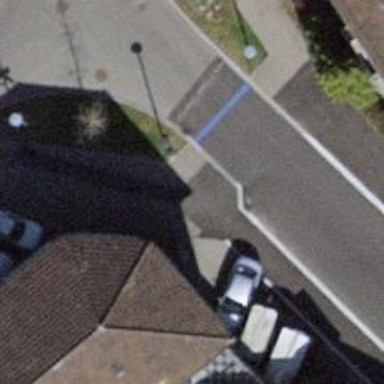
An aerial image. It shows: Kerb barrier.